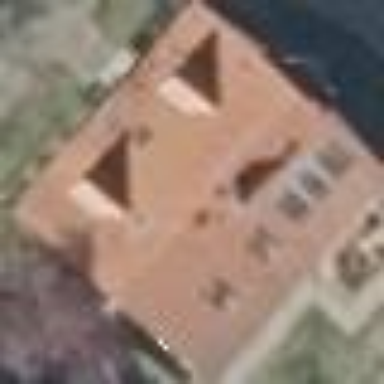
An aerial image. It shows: Gabled house with red roof oriented along direction.